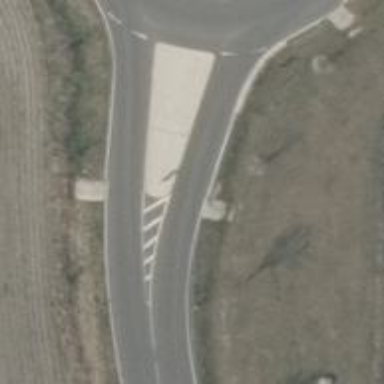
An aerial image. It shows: Tertiary road with asphalt surface.